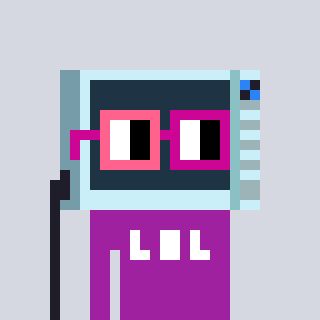
a pixel art character with square pink and red glasses, a microwave-shaped head and a magenta-colored body on a cool background